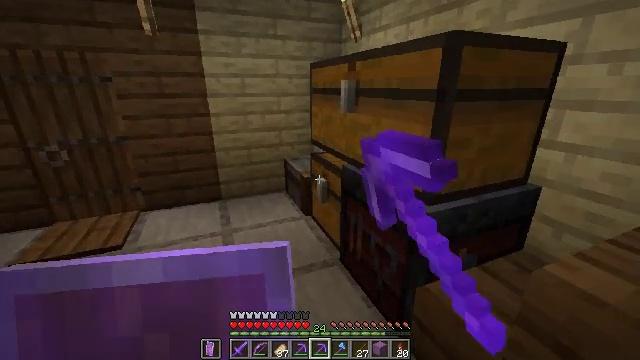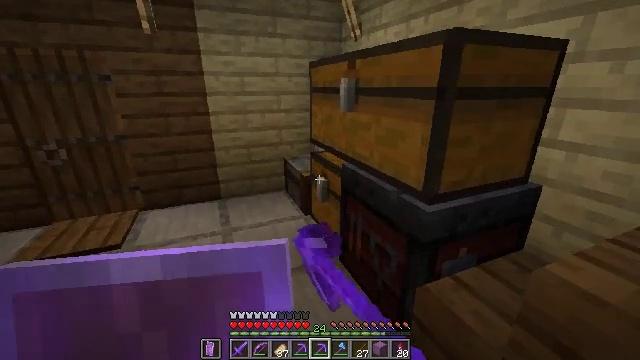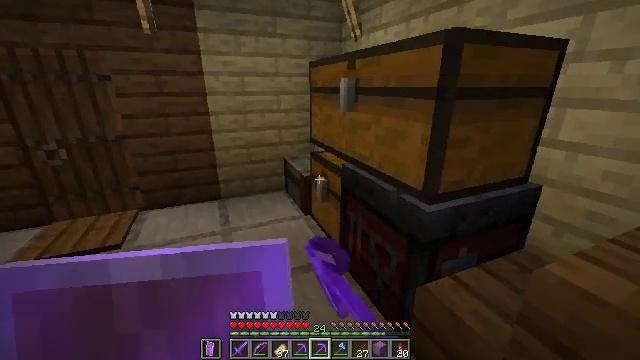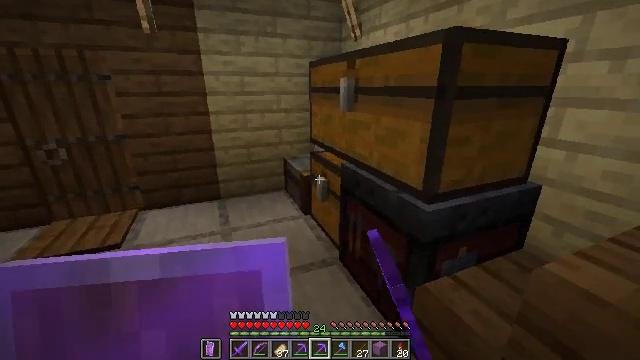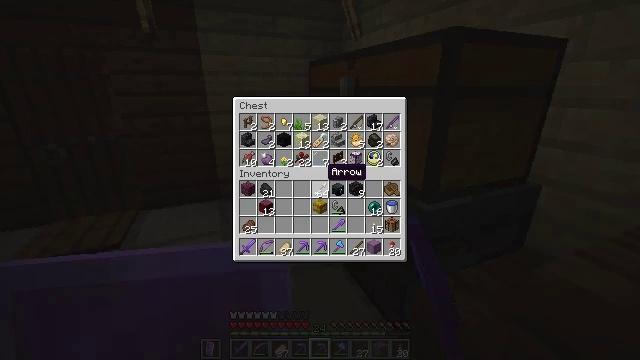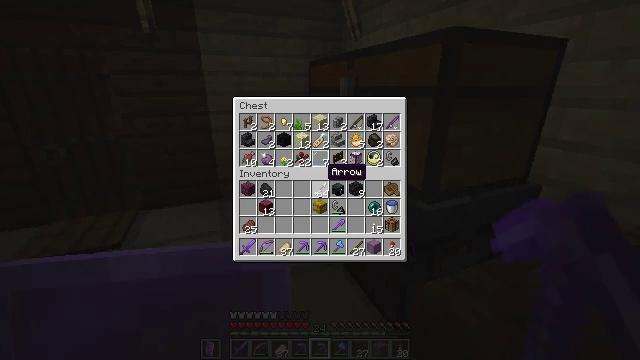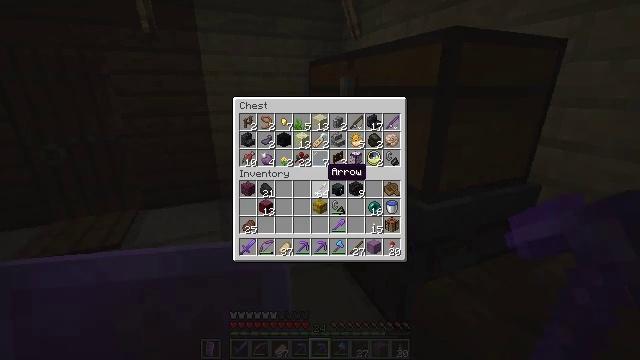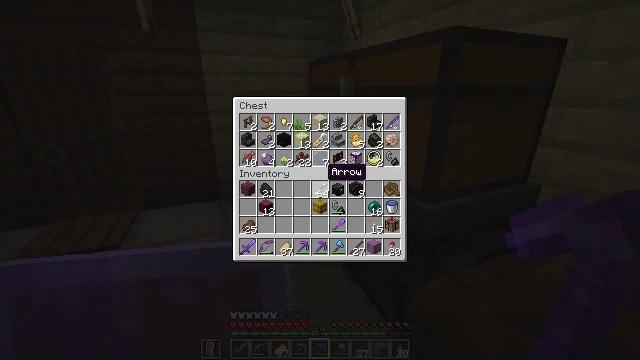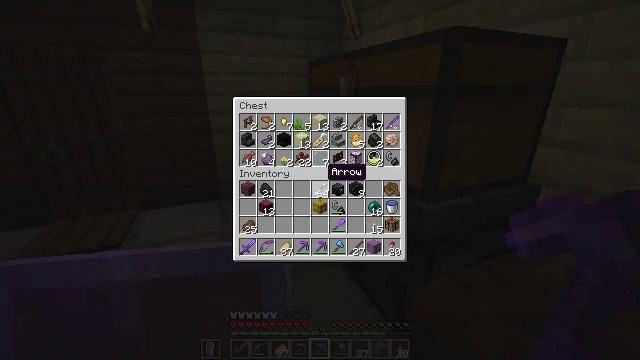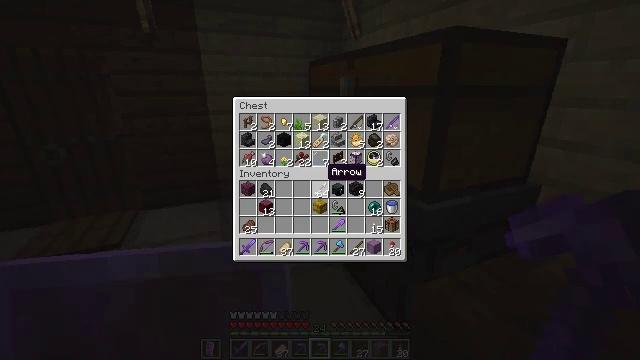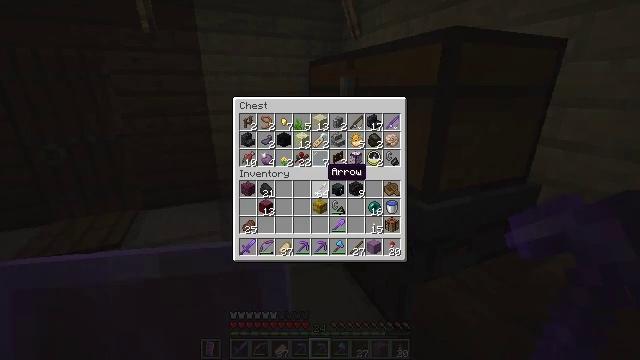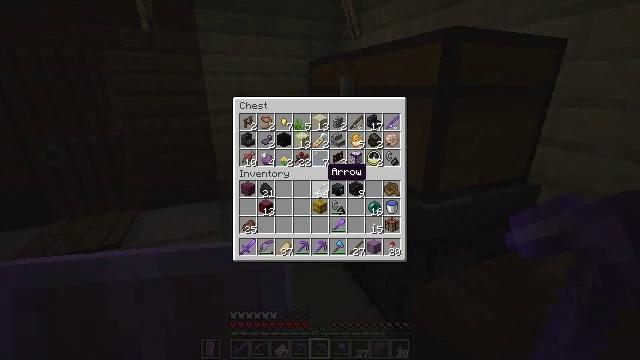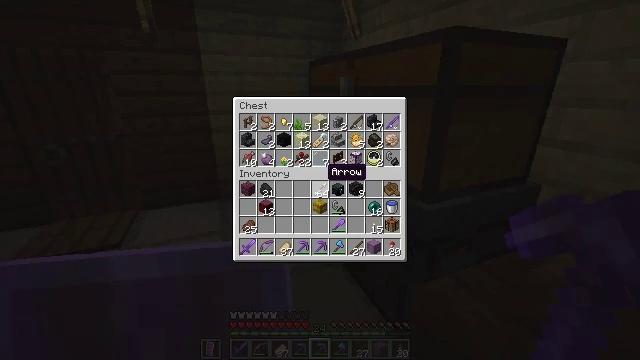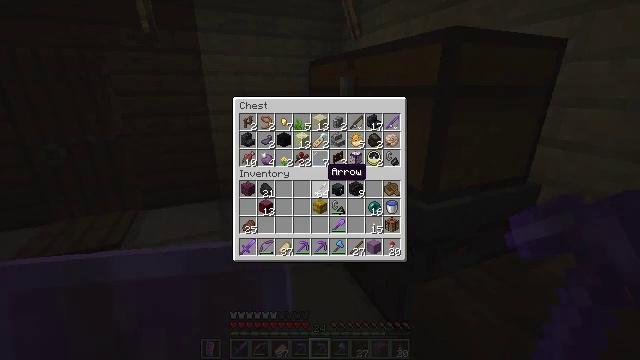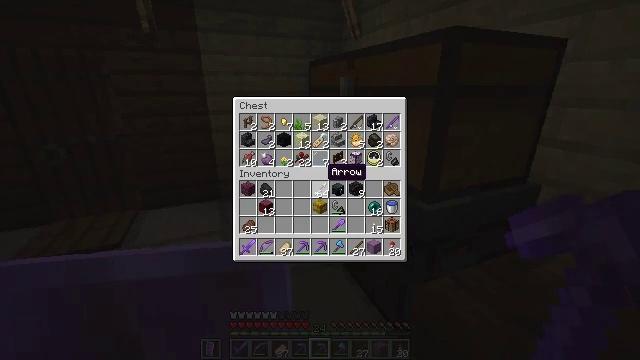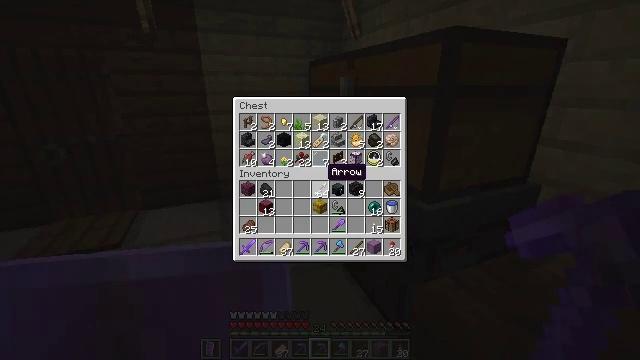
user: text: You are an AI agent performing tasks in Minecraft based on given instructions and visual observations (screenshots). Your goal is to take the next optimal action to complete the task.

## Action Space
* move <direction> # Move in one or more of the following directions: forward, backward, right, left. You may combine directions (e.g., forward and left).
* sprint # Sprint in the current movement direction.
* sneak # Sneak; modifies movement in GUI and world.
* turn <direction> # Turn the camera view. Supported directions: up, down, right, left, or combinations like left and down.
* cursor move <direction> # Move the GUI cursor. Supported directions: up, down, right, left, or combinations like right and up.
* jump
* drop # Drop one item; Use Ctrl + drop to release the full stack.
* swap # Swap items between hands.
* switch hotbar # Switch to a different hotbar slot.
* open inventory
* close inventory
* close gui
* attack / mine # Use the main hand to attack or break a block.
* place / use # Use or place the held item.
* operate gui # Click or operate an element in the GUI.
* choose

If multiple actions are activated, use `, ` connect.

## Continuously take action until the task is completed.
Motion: motion action
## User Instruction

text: Use resources to craft magenta dye.
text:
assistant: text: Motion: use / place
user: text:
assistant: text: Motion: no_op
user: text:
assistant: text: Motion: no_op
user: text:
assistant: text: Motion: no_op
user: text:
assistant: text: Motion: no_op
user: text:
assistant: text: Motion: no_op
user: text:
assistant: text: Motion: no_op
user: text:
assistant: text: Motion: no_op
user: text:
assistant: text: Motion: no_op
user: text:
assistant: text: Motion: no_op
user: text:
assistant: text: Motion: no_op
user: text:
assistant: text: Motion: no_op
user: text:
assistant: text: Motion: no_op
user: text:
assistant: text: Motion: no_op
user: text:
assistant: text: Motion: no_op
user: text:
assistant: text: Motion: no_op
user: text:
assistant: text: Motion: no_op
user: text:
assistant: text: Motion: no_op
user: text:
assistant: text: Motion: no_op
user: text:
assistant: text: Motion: no_op
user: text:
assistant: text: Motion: turn right and up
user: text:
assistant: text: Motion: turn right and up
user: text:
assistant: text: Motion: turn right and up
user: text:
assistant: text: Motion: no_op
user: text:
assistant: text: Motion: no_op
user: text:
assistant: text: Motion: no_op
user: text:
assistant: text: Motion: use / place
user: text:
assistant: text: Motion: use / place
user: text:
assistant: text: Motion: use / place
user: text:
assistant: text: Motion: no_op